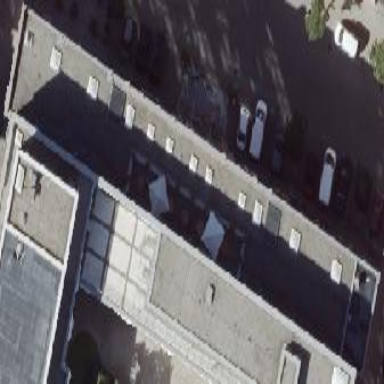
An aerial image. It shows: Commercial building with flat roof.